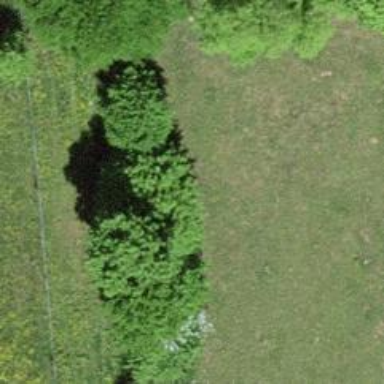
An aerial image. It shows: Hedge acting as barrier.